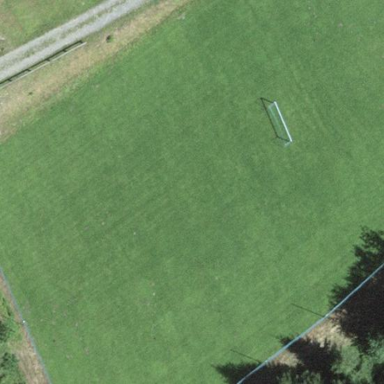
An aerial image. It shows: Pitch designated as leisure land.